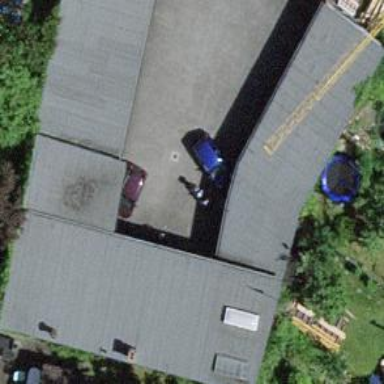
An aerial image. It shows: Car repair shop located in building.